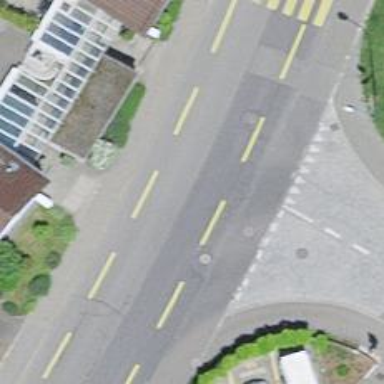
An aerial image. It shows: Primary highway with separate sidewalks on both sides and designated lanes for cyclists on both sides.